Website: bh-photo
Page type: store-pickup
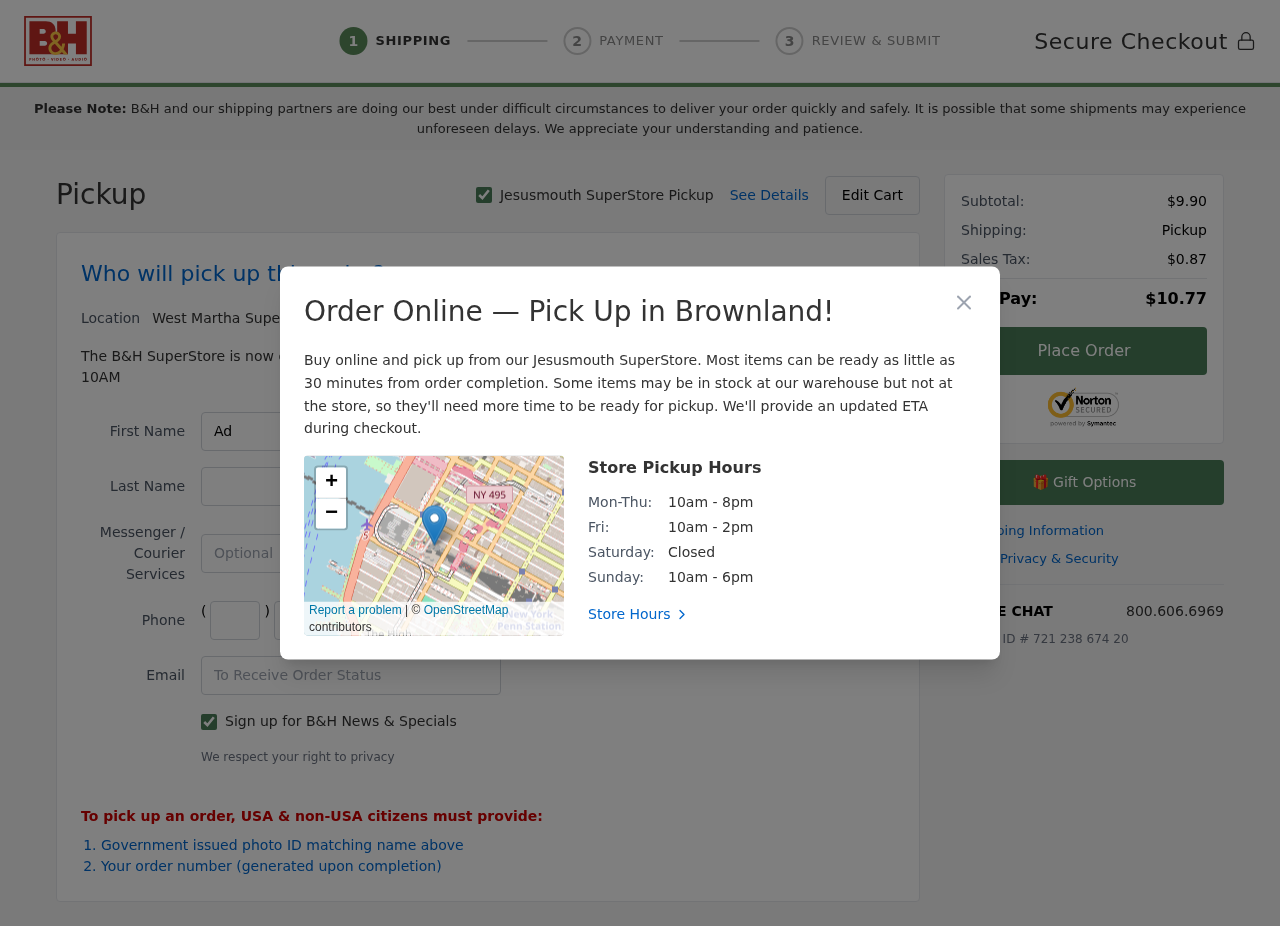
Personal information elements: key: PII_CITY
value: Jesusmouth
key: PII_CITY2
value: West Martha
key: PII_CITY3
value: Brownland
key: PII_EMAIL
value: awilson@gmail.com
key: PII_FIRSTNAME
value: Adam
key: PII_LASTNAME
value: Wilson
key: PII_PHONE_AREA
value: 876
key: PII_PHONE_PREFIX
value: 656
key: PII_PHONE_SUFFIX
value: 5516
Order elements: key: ORDER_SUBTOTAL
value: $9.90
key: ORDER_TAX
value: $0.87
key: ORDER_TOTAL
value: $10.77
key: ORDER_ID
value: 721 238 674 20